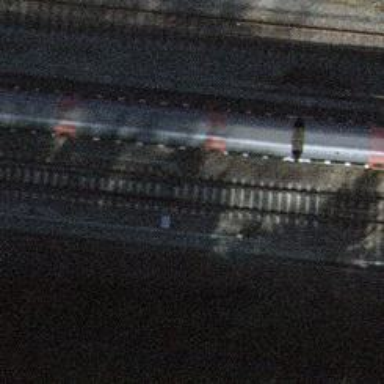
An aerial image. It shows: Railway switch.